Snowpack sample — Loveland Pass, Silver Plume, Colorado, USA (2/11/26, 12:00 PM MST)
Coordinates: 39.663, -105.886
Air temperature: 35 °F
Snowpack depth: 82 cm
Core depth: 40 cm
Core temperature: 23 °F
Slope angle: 13°, slope face: 12°
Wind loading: high
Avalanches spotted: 1
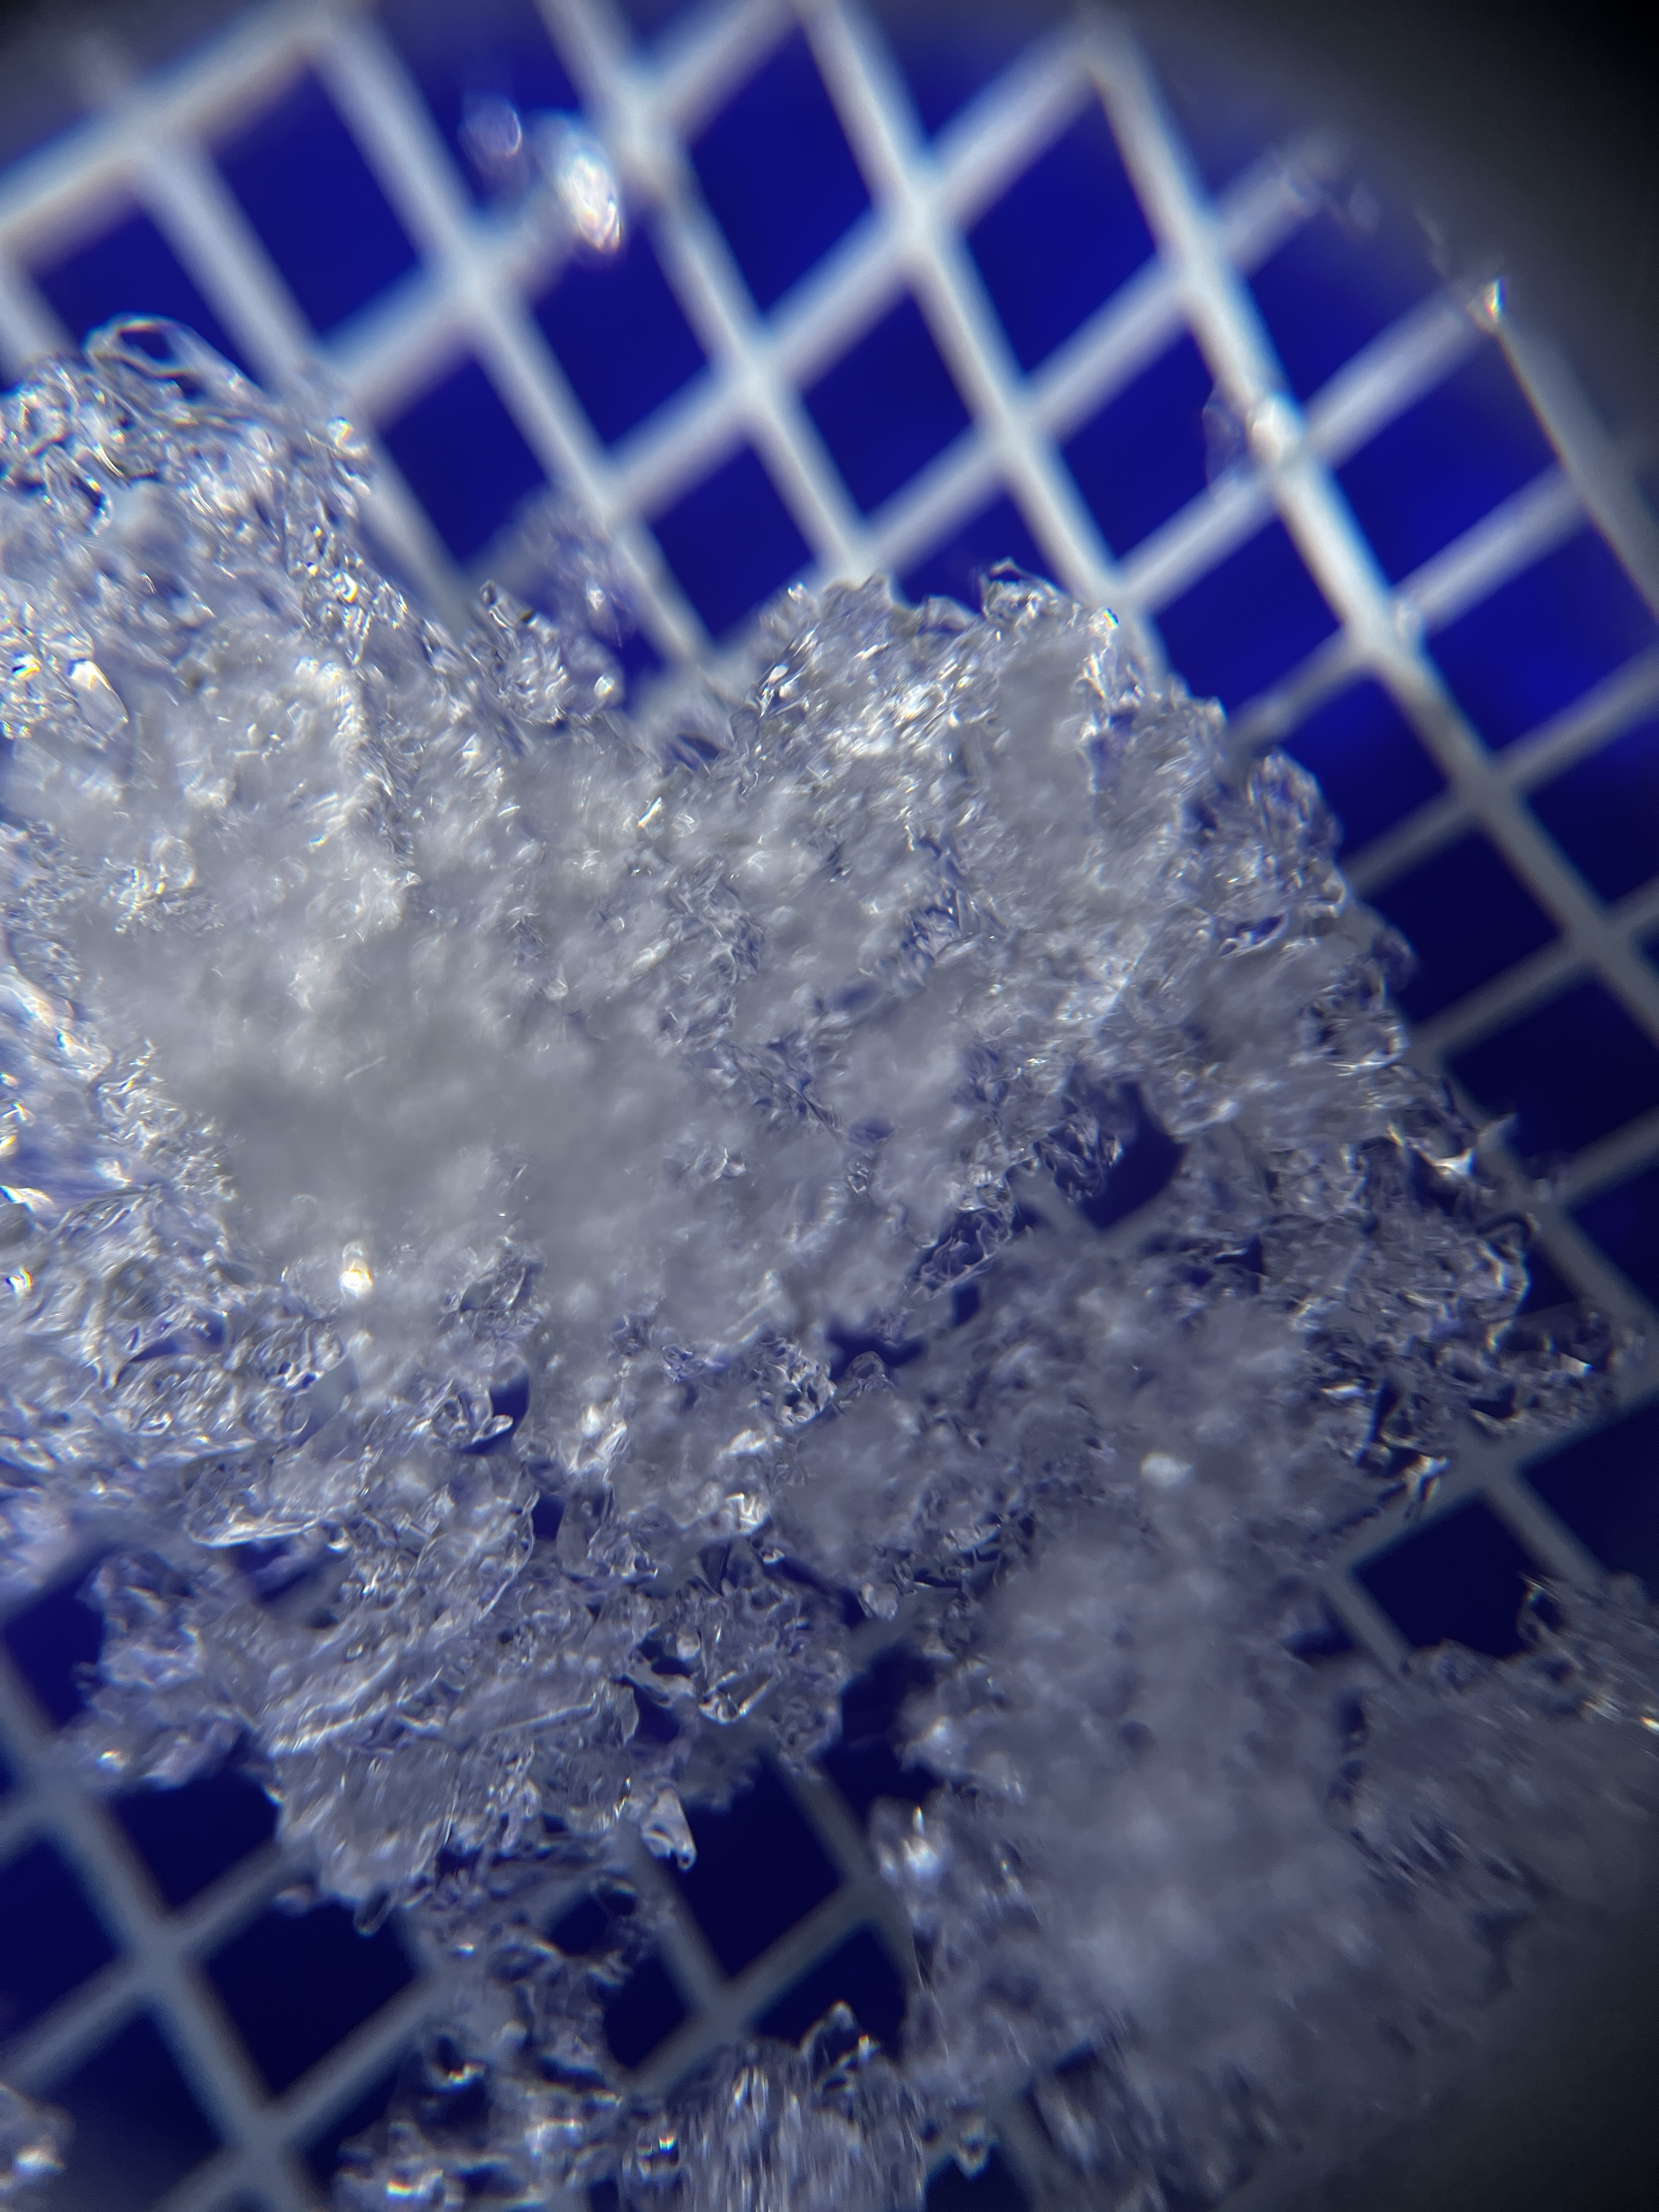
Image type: magnified_profile
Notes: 1 small avalanche spotted on the north side of the bowl, lots of wind loading